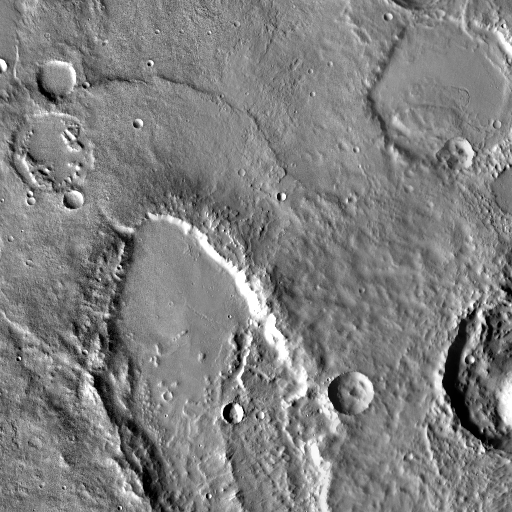
Crater classes present: Background, Other, Buried